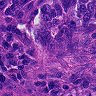
Metastatic tissue present: yes